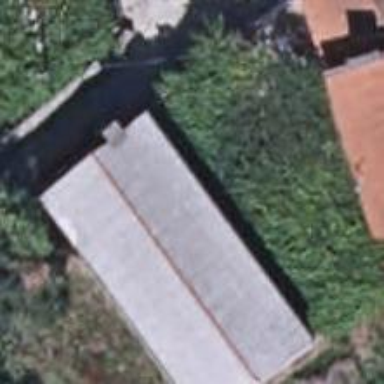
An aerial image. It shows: Simple and straightforward house.